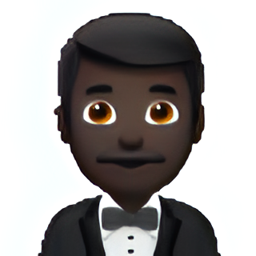
Name: man in tuxedo
Emoji: 🤵🏿
Group: People & Body
Sub-group: person-role